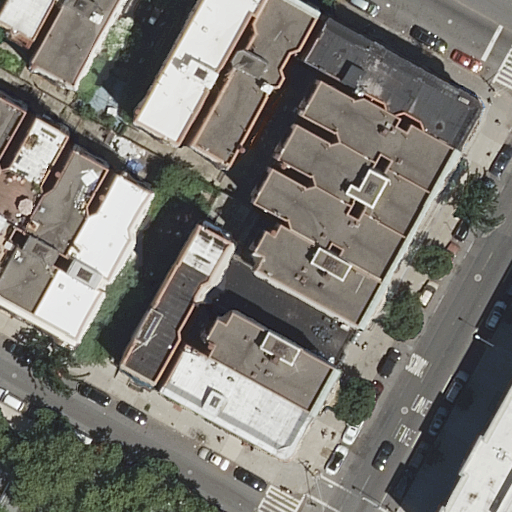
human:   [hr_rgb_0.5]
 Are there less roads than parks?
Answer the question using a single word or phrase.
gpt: no

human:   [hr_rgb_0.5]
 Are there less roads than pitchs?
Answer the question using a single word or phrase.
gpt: no

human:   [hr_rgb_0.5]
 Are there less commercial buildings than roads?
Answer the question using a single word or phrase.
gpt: yes

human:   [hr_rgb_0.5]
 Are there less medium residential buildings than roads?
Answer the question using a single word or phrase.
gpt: no

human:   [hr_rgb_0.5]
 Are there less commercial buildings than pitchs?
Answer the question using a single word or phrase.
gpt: yes

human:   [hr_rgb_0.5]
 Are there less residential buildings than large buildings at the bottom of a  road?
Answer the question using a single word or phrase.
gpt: no

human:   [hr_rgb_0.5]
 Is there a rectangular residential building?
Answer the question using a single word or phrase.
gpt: yes

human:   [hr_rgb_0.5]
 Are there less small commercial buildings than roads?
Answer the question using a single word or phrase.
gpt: yes

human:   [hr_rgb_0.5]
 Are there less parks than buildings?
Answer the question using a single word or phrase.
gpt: yes

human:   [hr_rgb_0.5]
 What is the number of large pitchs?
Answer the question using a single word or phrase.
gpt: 0

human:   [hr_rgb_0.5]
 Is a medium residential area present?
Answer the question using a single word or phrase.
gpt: no

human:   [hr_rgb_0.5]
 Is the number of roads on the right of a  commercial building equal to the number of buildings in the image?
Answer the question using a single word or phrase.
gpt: no

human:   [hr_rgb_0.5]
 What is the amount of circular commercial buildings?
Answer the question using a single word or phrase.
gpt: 0

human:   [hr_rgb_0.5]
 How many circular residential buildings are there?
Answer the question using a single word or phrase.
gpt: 0

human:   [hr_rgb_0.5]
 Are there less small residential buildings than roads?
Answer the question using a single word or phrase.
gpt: no

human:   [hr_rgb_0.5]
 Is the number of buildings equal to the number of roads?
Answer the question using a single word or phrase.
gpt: no

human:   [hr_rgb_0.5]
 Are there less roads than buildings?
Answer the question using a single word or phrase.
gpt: yes

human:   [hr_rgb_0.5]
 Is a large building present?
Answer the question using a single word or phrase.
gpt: no

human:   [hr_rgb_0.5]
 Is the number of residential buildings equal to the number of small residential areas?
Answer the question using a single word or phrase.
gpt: no

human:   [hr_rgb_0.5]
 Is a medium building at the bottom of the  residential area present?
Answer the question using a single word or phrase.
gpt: yes

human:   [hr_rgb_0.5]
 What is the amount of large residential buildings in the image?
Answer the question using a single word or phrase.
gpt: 0

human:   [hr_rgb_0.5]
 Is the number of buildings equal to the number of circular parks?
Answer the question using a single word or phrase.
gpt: no

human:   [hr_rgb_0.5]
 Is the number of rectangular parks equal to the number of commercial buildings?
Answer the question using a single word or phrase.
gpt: no

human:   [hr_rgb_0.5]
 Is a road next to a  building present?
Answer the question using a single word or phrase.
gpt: yes

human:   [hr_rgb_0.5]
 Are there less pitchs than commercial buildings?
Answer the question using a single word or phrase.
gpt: no

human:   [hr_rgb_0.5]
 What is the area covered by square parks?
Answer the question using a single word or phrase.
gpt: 0m2

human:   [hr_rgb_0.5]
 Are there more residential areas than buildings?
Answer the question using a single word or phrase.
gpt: no

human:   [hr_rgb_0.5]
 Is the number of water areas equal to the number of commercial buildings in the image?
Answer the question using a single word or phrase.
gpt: yes

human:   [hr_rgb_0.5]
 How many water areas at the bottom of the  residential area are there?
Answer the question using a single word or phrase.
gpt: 0

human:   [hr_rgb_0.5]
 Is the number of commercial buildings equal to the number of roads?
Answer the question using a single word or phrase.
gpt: no

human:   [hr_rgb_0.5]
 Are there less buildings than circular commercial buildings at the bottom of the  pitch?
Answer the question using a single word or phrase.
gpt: no

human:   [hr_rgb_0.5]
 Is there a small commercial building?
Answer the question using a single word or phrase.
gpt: no

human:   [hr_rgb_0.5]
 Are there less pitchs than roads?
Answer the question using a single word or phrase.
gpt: yes

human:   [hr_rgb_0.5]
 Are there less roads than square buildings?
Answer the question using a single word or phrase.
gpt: no

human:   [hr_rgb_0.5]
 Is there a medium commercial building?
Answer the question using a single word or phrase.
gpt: no

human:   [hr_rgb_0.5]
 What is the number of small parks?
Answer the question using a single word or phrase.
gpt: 0